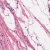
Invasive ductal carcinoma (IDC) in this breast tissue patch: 0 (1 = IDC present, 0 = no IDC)